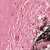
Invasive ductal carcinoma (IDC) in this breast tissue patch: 0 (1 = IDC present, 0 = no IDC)